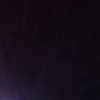
Label: space